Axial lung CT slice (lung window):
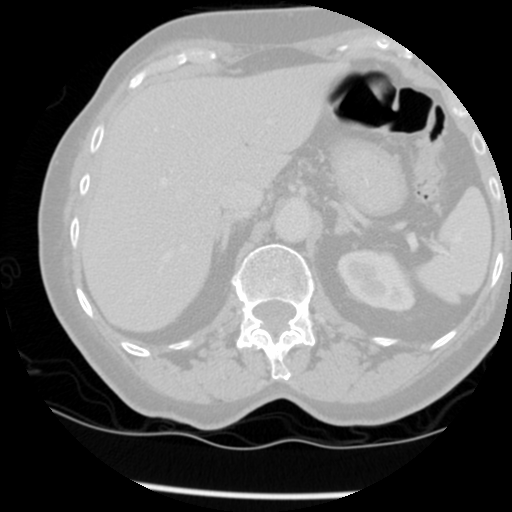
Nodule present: no